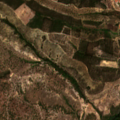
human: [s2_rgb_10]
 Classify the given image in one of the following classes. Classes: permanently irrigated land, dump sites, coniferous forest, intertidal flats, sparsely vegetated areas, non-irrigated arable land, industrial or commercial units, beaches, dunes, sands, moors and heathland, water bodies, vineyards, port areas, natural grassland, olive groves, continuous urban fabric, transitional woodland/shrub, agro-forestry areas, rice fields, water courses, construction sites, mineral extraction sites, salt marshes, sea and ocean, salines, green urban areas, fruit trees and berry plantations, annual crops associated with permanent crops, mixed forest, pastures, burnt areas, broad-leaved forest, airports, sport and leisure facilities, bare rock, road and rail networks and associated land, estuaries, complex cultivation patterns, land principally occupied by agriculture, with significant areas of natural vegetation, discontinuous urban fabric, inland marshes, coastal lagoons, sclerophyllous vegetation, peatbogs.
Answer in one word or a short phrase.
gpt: non-irrigated arable land, broad-leaved forest, transitional woodland/shrub